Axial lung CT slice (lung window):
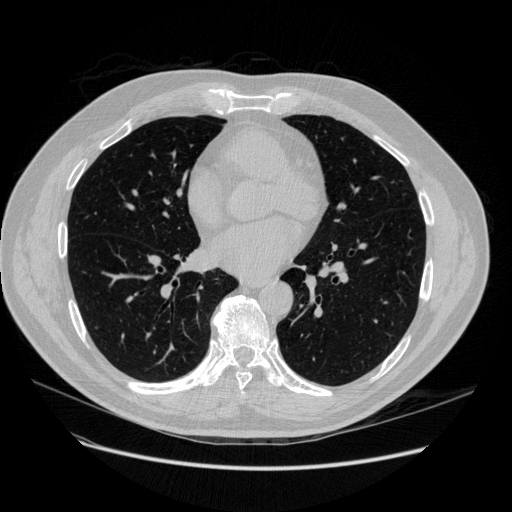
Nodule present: no